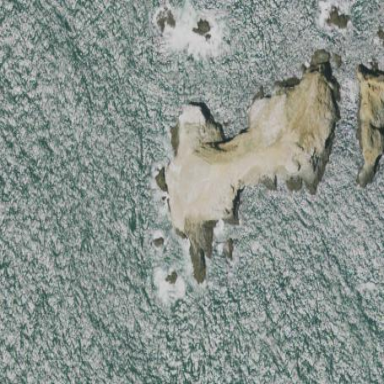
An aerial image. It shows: Island with natural coastline.